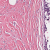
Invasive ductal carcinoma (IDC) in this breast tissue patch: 0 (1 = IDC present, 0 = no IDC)